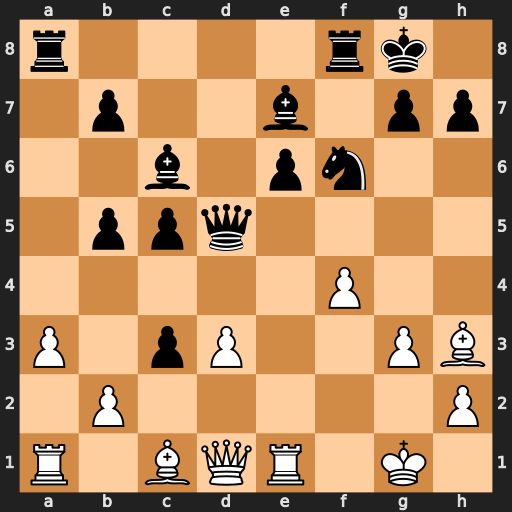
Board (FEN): r4rk1/1p2b1pp/2b1pn2/1ppq4/5P2/P1pP2PB/1P5P/R1BQR1K1
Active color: w
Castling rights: -
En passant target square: -
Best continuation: Bxe6+ Kh8 Bxd5